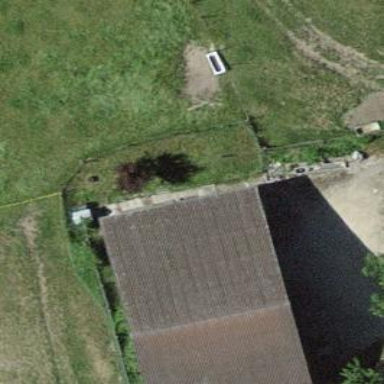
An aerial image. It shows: Rural barn.